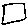
Label: square